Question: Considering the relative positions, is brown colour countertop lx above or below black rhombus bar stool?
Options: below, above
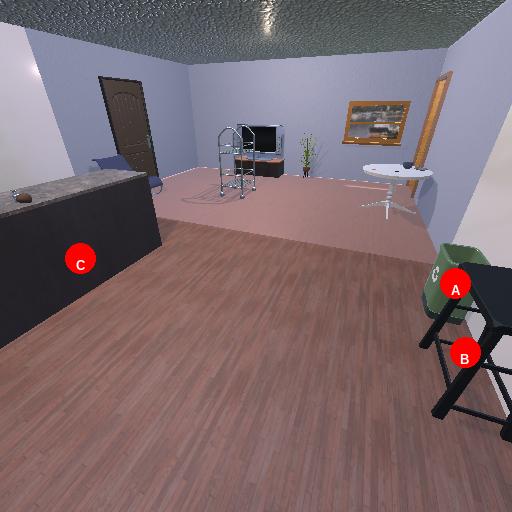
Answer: below